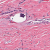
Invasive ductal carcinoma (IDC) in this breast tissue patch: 0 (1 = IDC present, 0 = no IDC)